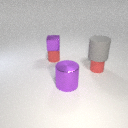
small red rubber cylinder below large gray rubber cylinder